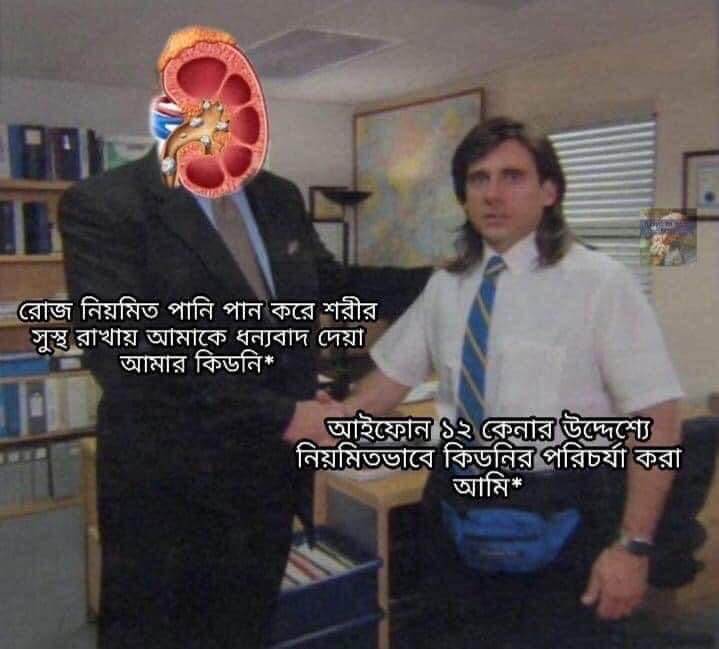
Caption: রোজ নিয়মিত পানি পান করে শরীর সুস্থ রাখায় আমাকে ধন্যবাদ দেয়া আমার কিডনি*     আইফোন ১২ কেনার উদ্দেশ্যে নিয়মিতভাবে কিডনির পরিচর্যা করা আমি*
Label: non-hate